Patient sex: M
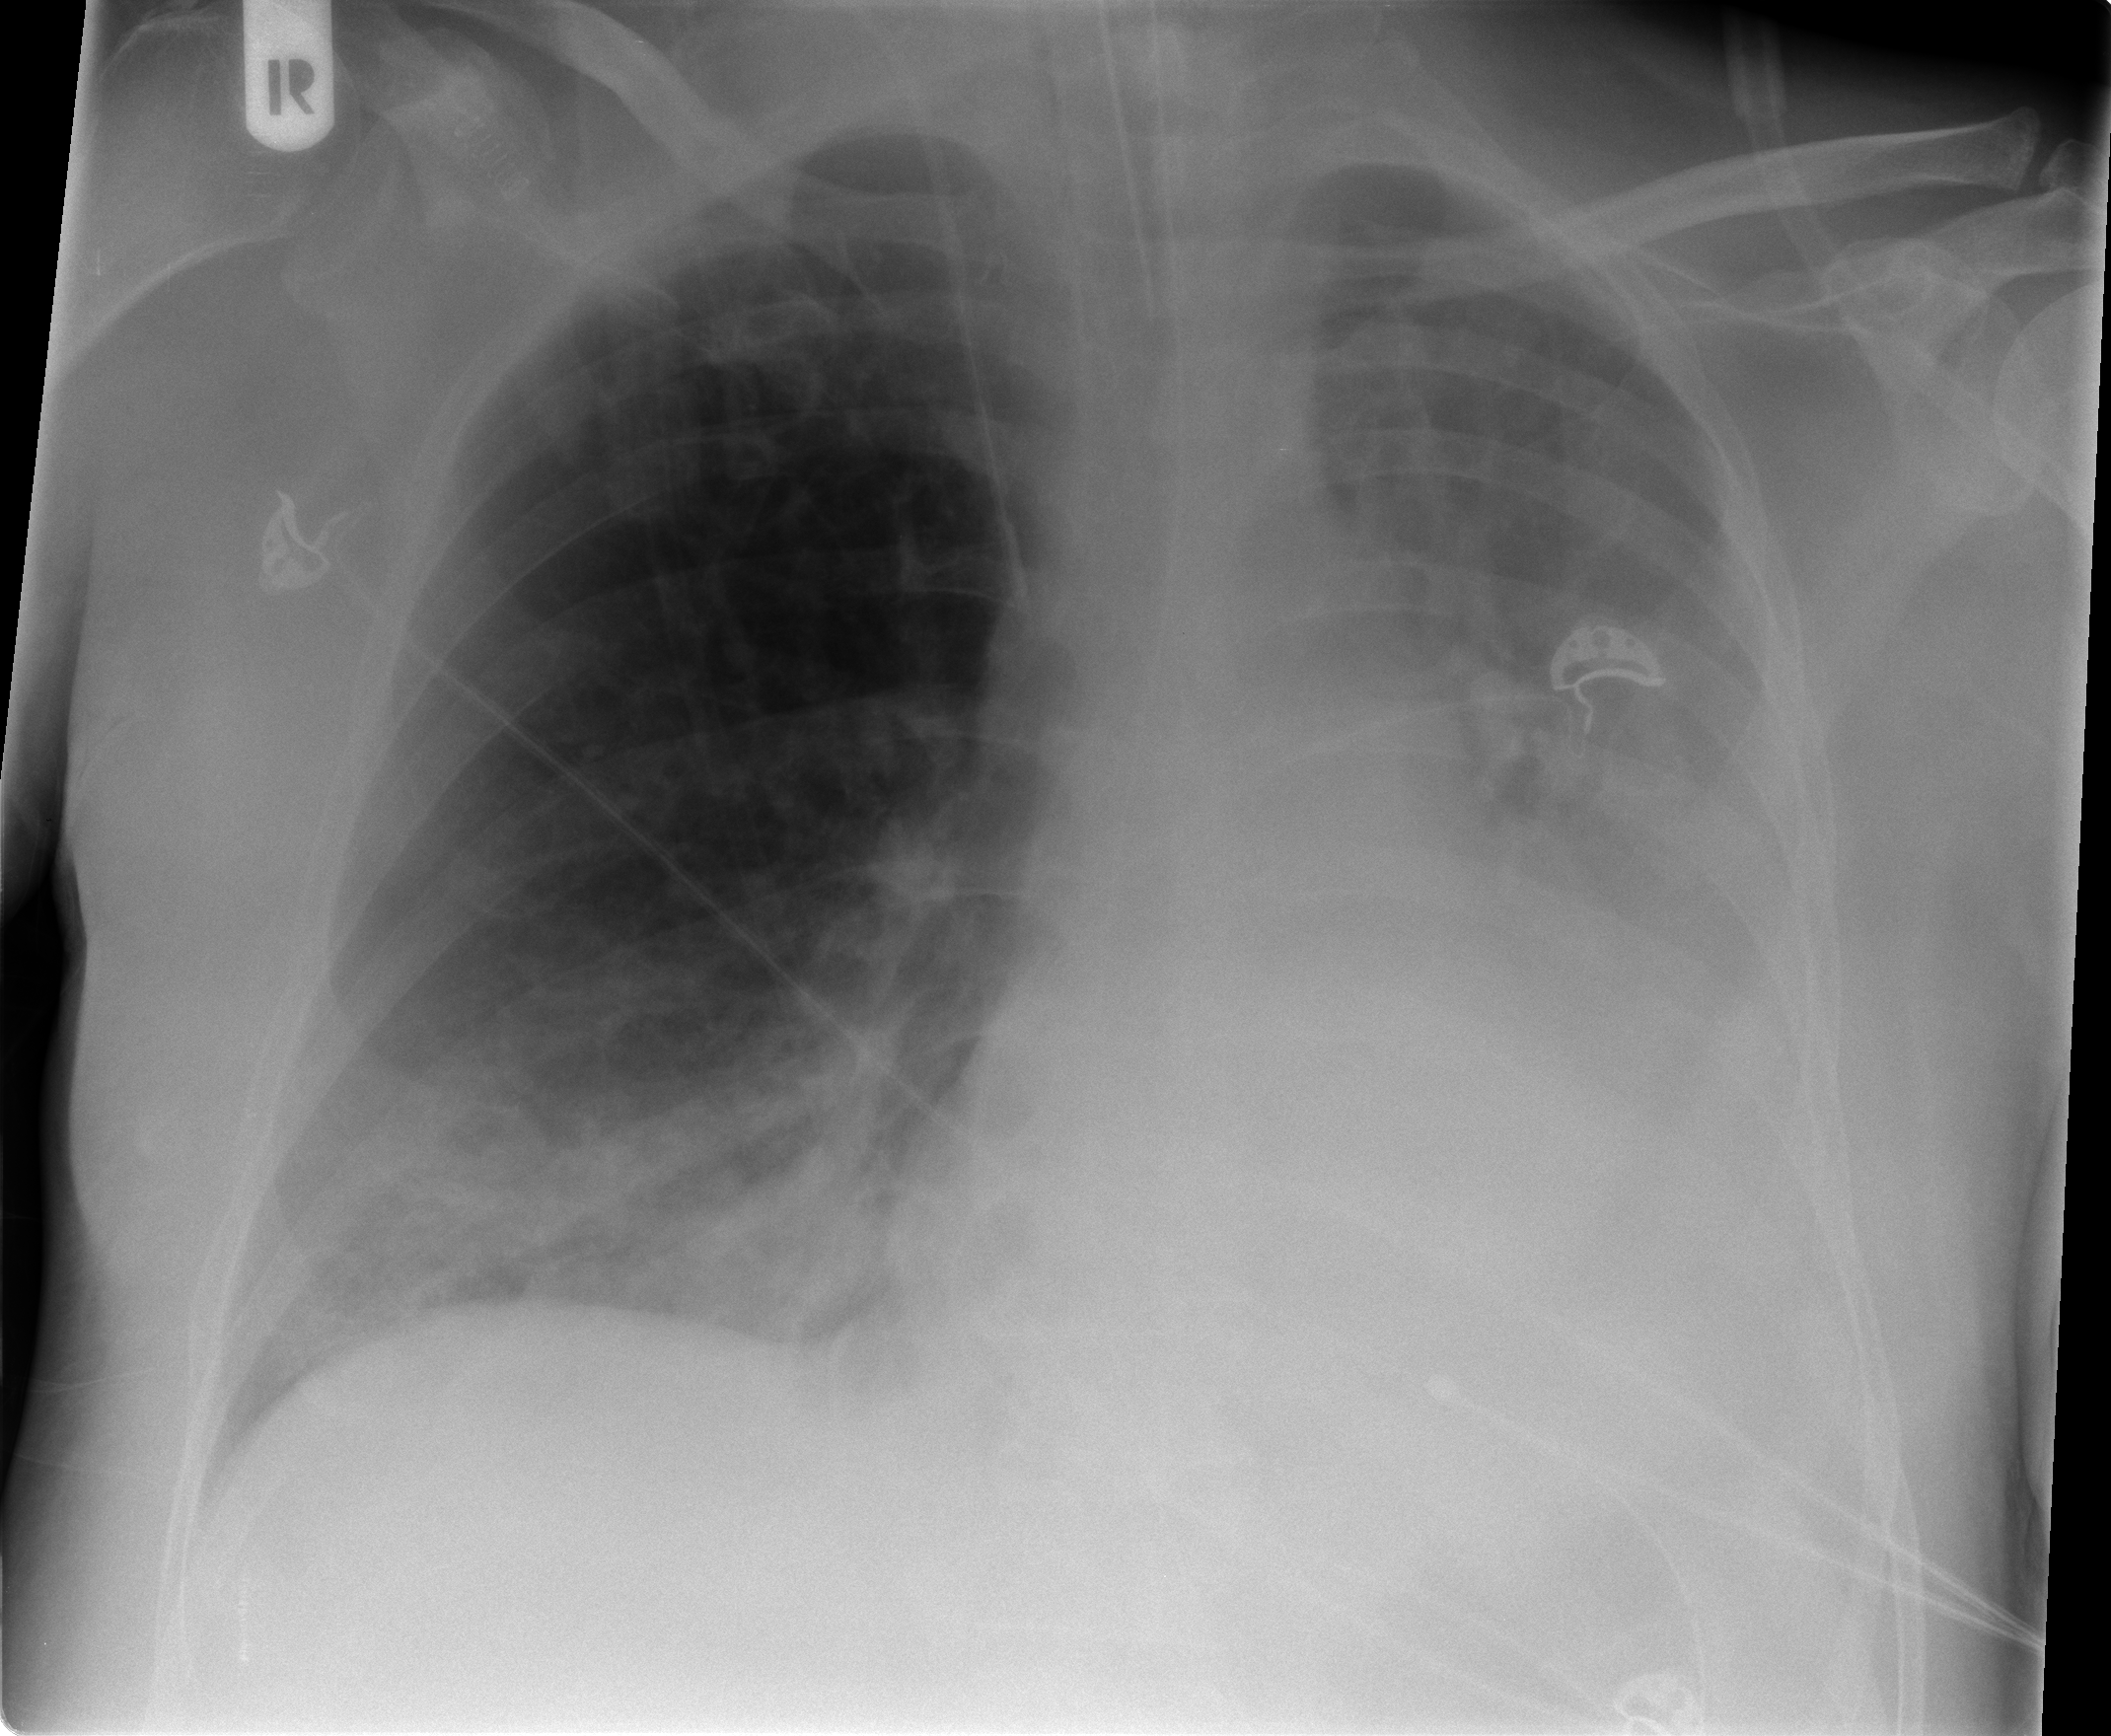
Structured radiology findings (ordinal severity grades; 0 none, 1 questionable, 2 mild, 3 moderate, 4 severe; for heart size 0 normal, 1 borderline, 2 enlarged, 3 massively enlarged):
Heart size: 2
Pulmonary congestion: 0
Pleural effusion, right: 0
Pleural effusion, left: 3
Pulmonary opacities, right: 3
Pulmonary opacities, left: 4
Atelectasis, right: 3
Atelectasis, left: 4